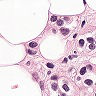
Metastatic tissue present: yes